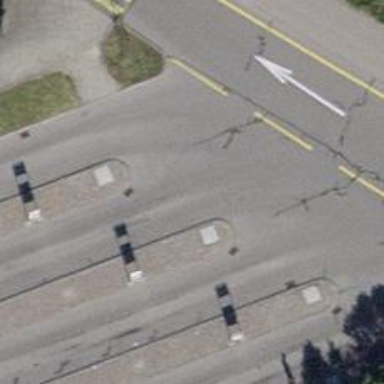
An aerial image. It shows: Bus stop with designated public transport stop position.